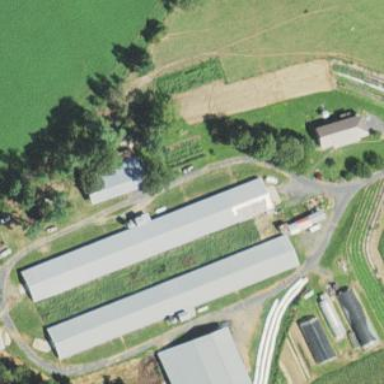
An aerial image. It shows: Farm auxiliary building.